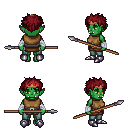
a pixel art fantasy rpg character, female body template, orc, green skin, leather chest armor, teal pants, brunette bedhead hairstyle, bronze tiara, white cloth bandages, metal boots, spear, four views (front, back, left, right), 2x2 character sprite sheet, small pixel art, hard edges, no anti-aliasing